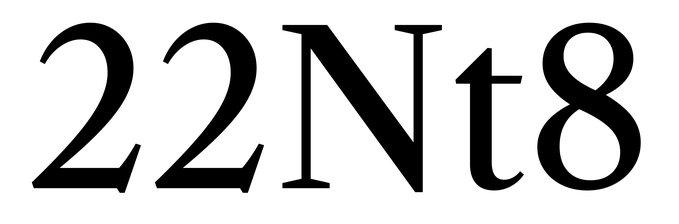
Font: LibreCaslonText_Regular